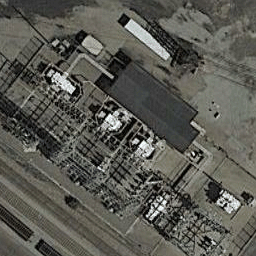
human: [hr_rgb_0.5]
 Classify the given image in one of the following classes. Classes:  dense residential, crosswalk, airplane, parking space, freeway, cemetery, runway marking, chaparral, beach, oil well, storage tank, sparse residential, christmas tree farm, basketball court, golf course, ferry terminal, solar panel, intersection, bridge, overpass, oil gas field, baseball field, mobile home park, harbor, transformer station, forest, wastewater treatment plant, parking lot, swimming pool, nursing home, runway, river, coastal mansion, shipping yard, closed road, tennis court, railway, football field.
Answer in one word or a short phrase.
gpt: transformer station